Question: I have a primitive data model with users that can make inserts that should have a city and a region. To prepare for articles that are connected with several cities (so that for instance a product offering that is the same in two or more cities will become only one article with a list of cities instead of duplicated articles for every single city that the article is connected to).
'''
class Region(db.Model):
name = db.StringProperty()
countrycode = db.StringProperty()
vieworder = db.IntegerProperty() # custom ORDER BY variable to order by population
areacode = db.IntegerProperty()
areacodes = db.ListProperty(int)
class City(db.Model):
region = db.ReferenceProperty()
name = db.StringProperty()
vieworder = db.IntegerProperty()
areacode = db.IntegerProperty()
'''
So I could manage to make the storage and the views but the data model is not good.
'''
class Article(db.Model):
cities = db.ListProperty(db.Key)
regions = db.ListProperty(db.Key)
'''
At the insert it is coded:
'''
if self.request.get('area'):
city = model.City.get_by_id(long(self.request.get('area')))
region = model.Region.get(city.region.key())
article.cities.append(city.key())
article.regions.append(region.key())
article.city = unicode(city.name)
article.region = unicode(region.name)
article.put()
'''
This generates redundancy and is not very pretty (and not in 1NF since it it saved a list in a field).

When building the index for the search API I so far only use one city, but I plan to handle lists of cities and lists of regions (although a city can never be in two regions, so everything but a city list is actually redundand, but I save erdundancy to avoid lengthy lookups at searches and views). I wonder if I used referenceproperties and keys correctly and if I would be better off using the NDB models instead?
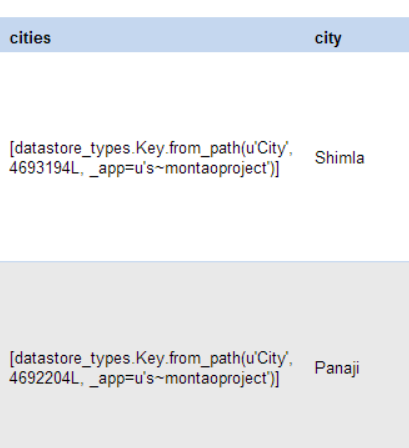
Answer: First of all, if you're caring about 1NF and normalization forget about the datastore, you need Google Cloud SQL (MySQL) or any other relational database.
Wikipedia says :
> First normal form (1NF) is a property of a
If you build your app on this "NOSQL", hierarchical, key-value datastore, it means that you're in need of scalable performance.
Joins are expensive and disk space is not : so you can access it fast.
Forget about the "right and wrongs" you learned about RDBMS modeling. You're in another world there.
In your case, if you want your app to scale, you need to duplicate your region/city/country/whatever on your articles so you don't have to make several additional queries. Your use case fits the datastore, since your city is not going to change names.
To make it simple : model your data so you can get everything you need for your use case with one query -- without breaking the datastore limitations (entity sizes, write throughput, quotas...).